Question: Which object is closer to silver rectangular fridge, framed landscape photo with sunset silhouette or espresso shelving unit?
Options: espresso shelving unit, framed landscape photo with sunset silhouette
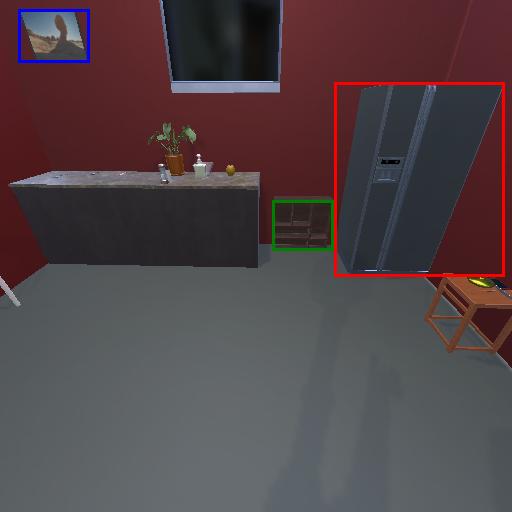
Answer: espresso shelving unit